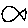
Label: fish